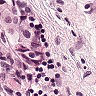
Metastatic tissue present: yes